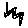
Label: zigzag